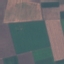
Land use / land cover: AnnualCrop